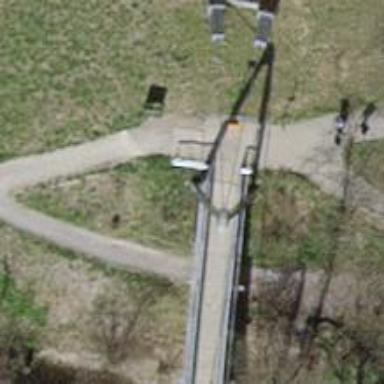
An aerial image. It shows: Bridge over pipeline.